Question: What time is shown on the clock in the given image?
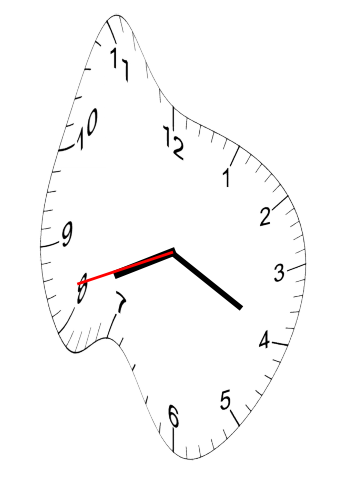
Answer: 08:19:42